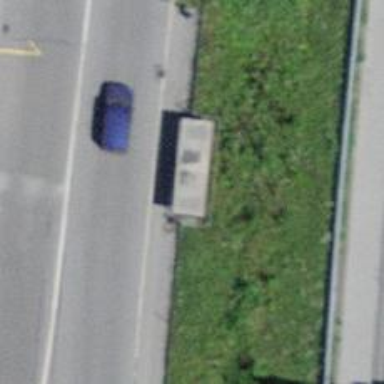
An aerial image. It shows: Bus stop with platform for public transport.